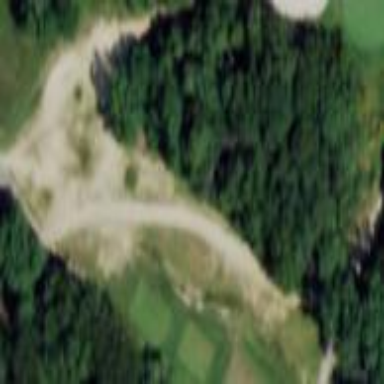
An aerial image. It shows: Sandy area is golf bunker.